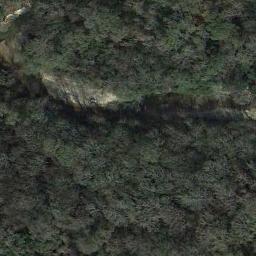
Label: forest